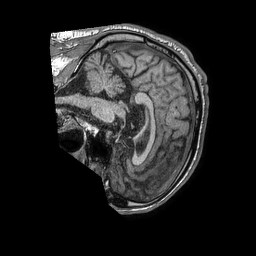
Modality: T1w
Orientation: sagittal
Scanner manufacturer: philips
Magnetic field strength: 1.5 T
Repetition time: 0.00747 s
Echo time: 0.003398 s